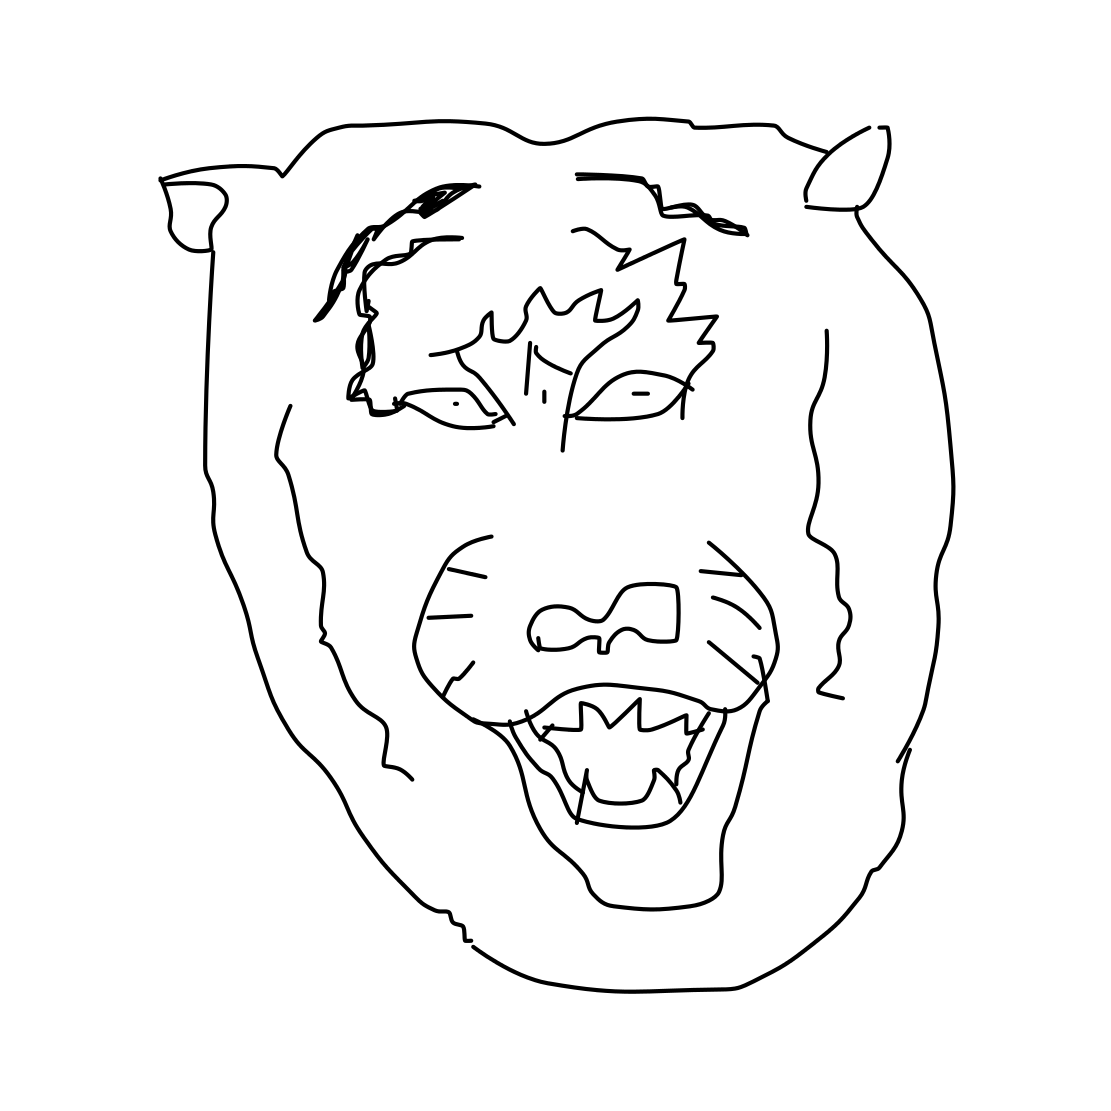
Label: tiger